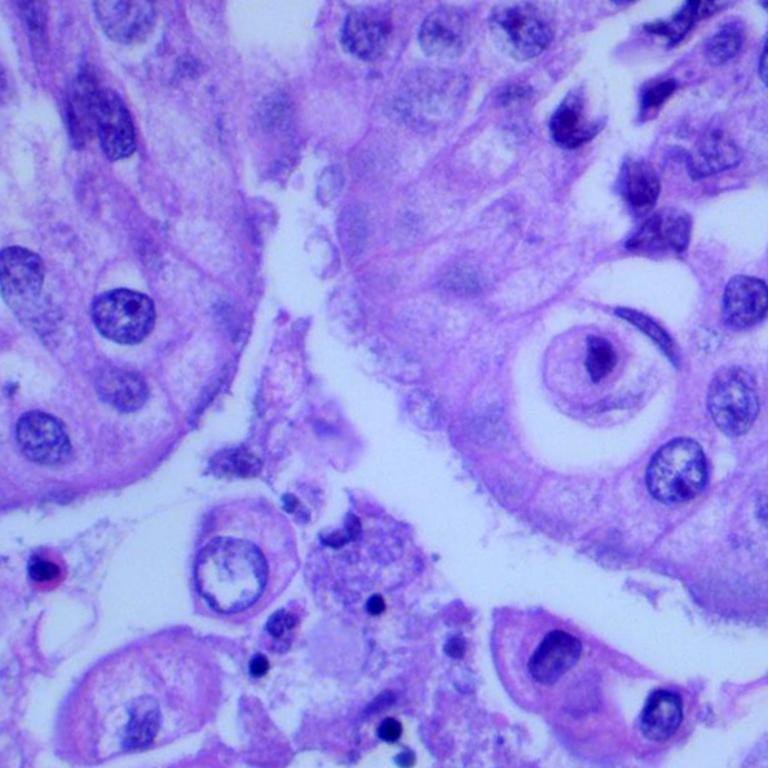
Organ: lung
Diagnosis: adenocarcinomas